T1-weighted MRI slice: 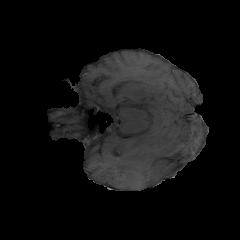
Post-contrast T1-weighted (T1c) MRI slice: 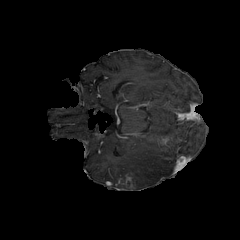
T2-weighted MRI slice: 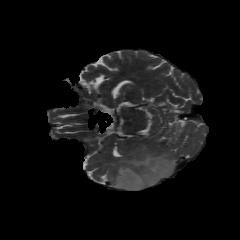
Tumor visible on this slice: yes